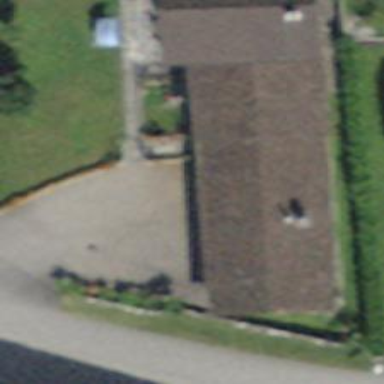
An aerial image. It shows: Detached building.